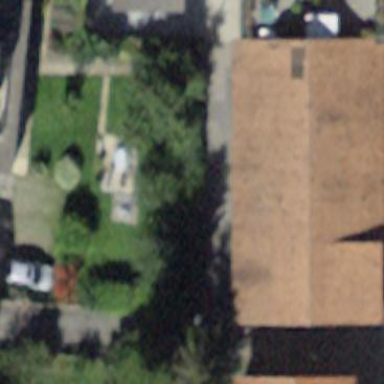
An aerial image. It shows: Garden area designated for leisure land.